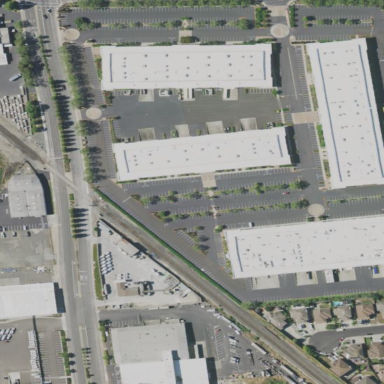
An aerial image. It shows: Commercial area.